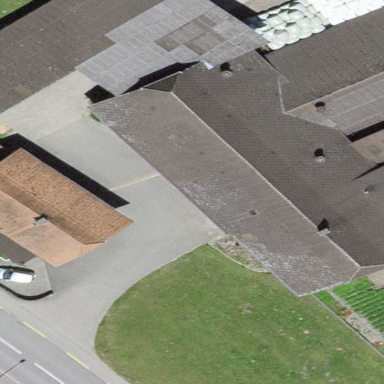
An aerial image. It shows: Farm building.